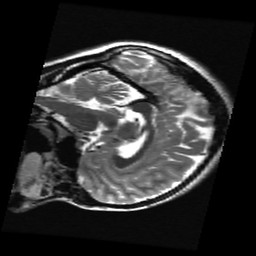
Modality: T2w
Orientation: sagittal
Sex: female
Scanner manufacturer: ge
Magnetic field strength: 3 T
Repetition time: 5 s
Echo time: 0.1019 s